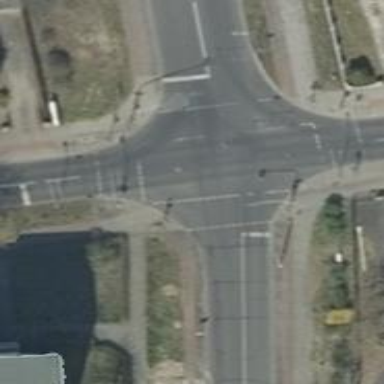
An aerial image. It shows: Traffic signals at road crossing.